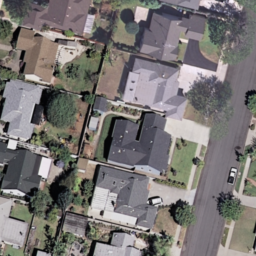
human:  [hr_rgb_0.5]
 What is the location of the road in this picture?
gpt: right